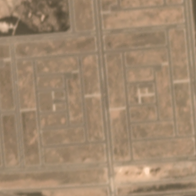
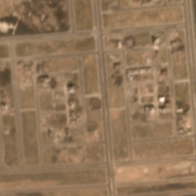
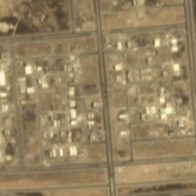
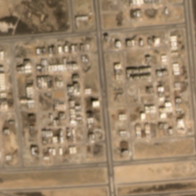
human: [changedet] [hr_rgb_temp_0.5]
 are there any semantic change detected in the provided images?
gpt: a large residential area with many houses replaced the original bareland .

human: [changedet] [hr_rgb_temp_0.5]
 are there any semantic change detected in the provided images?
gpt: new houses appeared in the scene .

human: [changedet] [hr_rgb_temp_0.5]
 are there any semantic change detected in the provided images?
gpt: many houses have been constructed beside the road .

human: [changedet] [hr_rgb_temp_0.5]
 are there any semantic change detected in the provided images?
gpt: several houses are built on the original bareland

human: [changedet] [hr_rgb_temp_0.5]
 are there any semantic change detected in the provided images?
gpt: a large residential area with several roads and many arranged houses has appeared